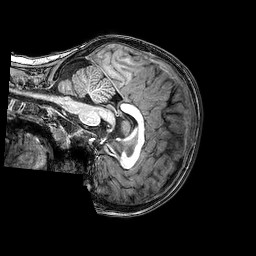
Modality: T1w
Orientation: sagittal
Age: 6
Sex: male
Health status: healthy